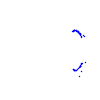
Particle: proton